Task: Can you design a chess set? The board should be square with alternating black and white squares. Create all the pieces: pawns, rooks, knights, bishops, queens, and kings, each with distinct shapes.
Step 4441:
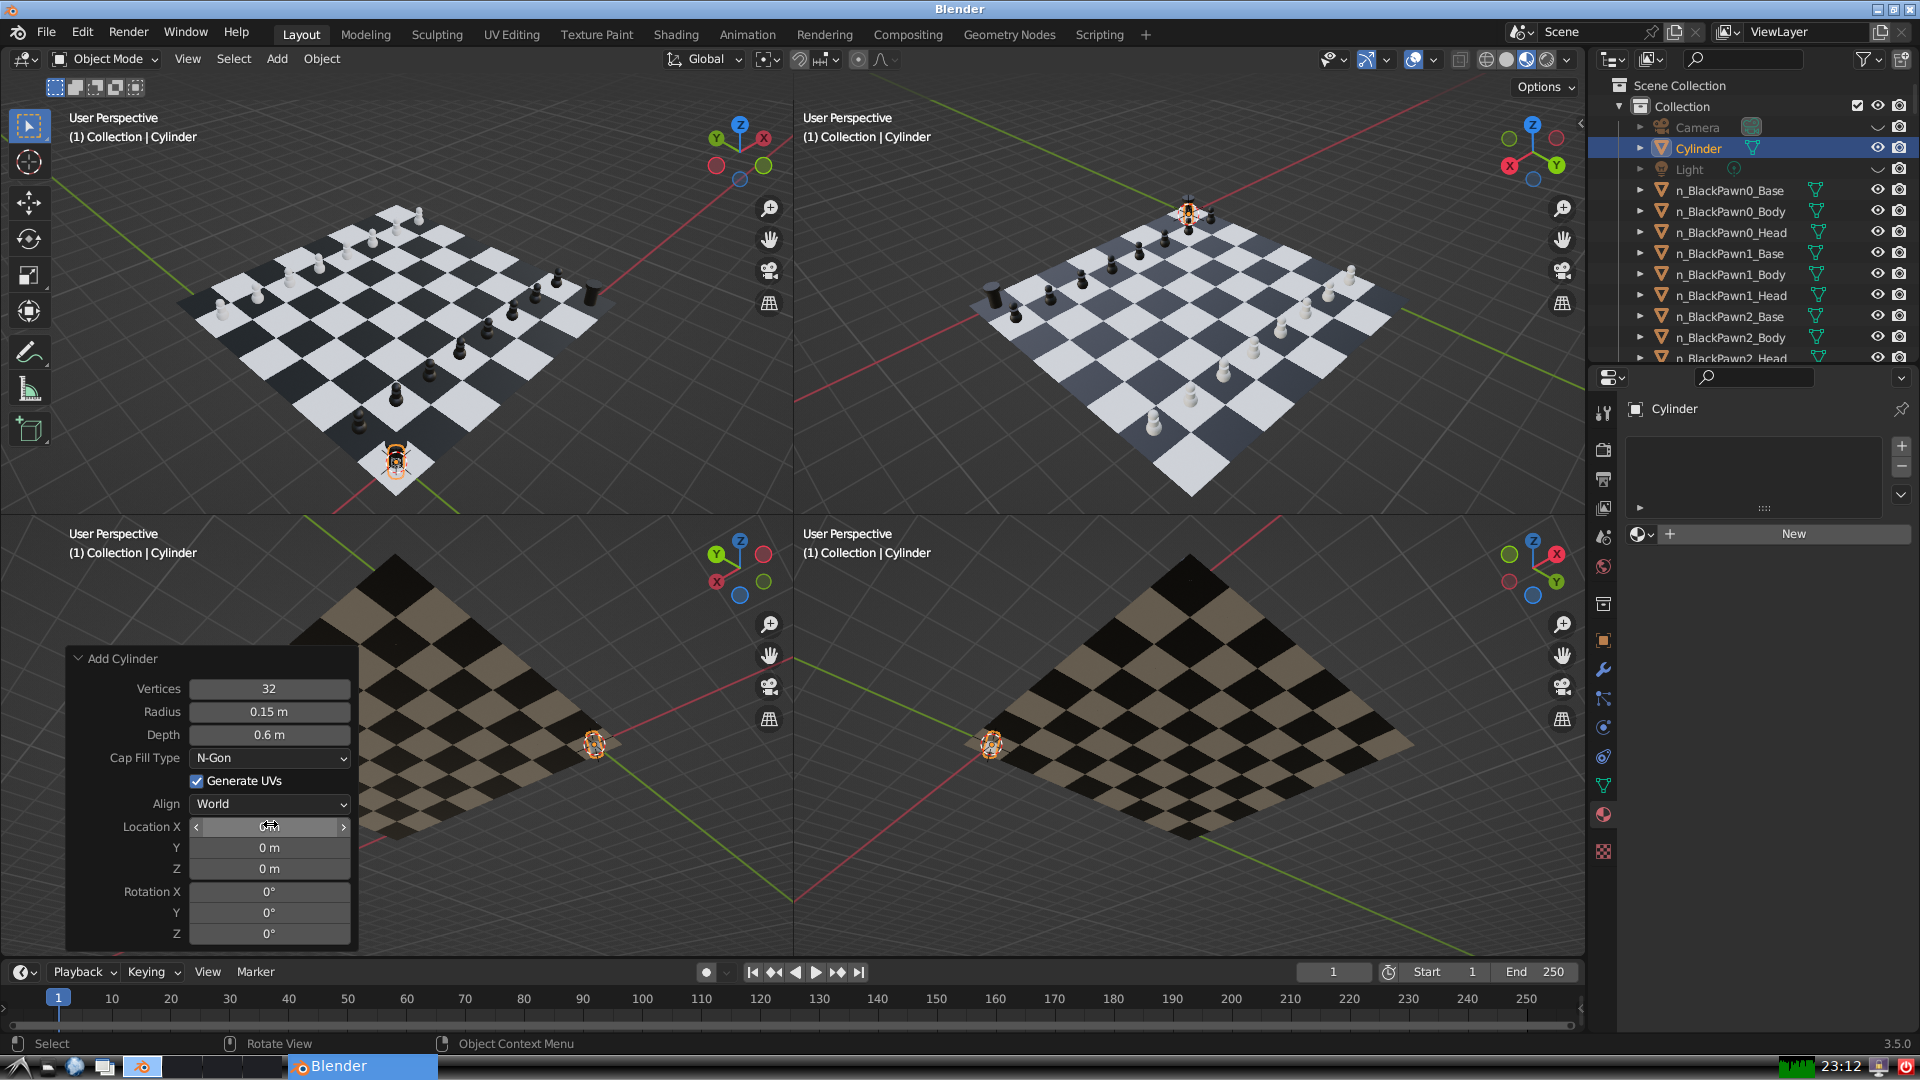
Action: click: no